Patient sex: M
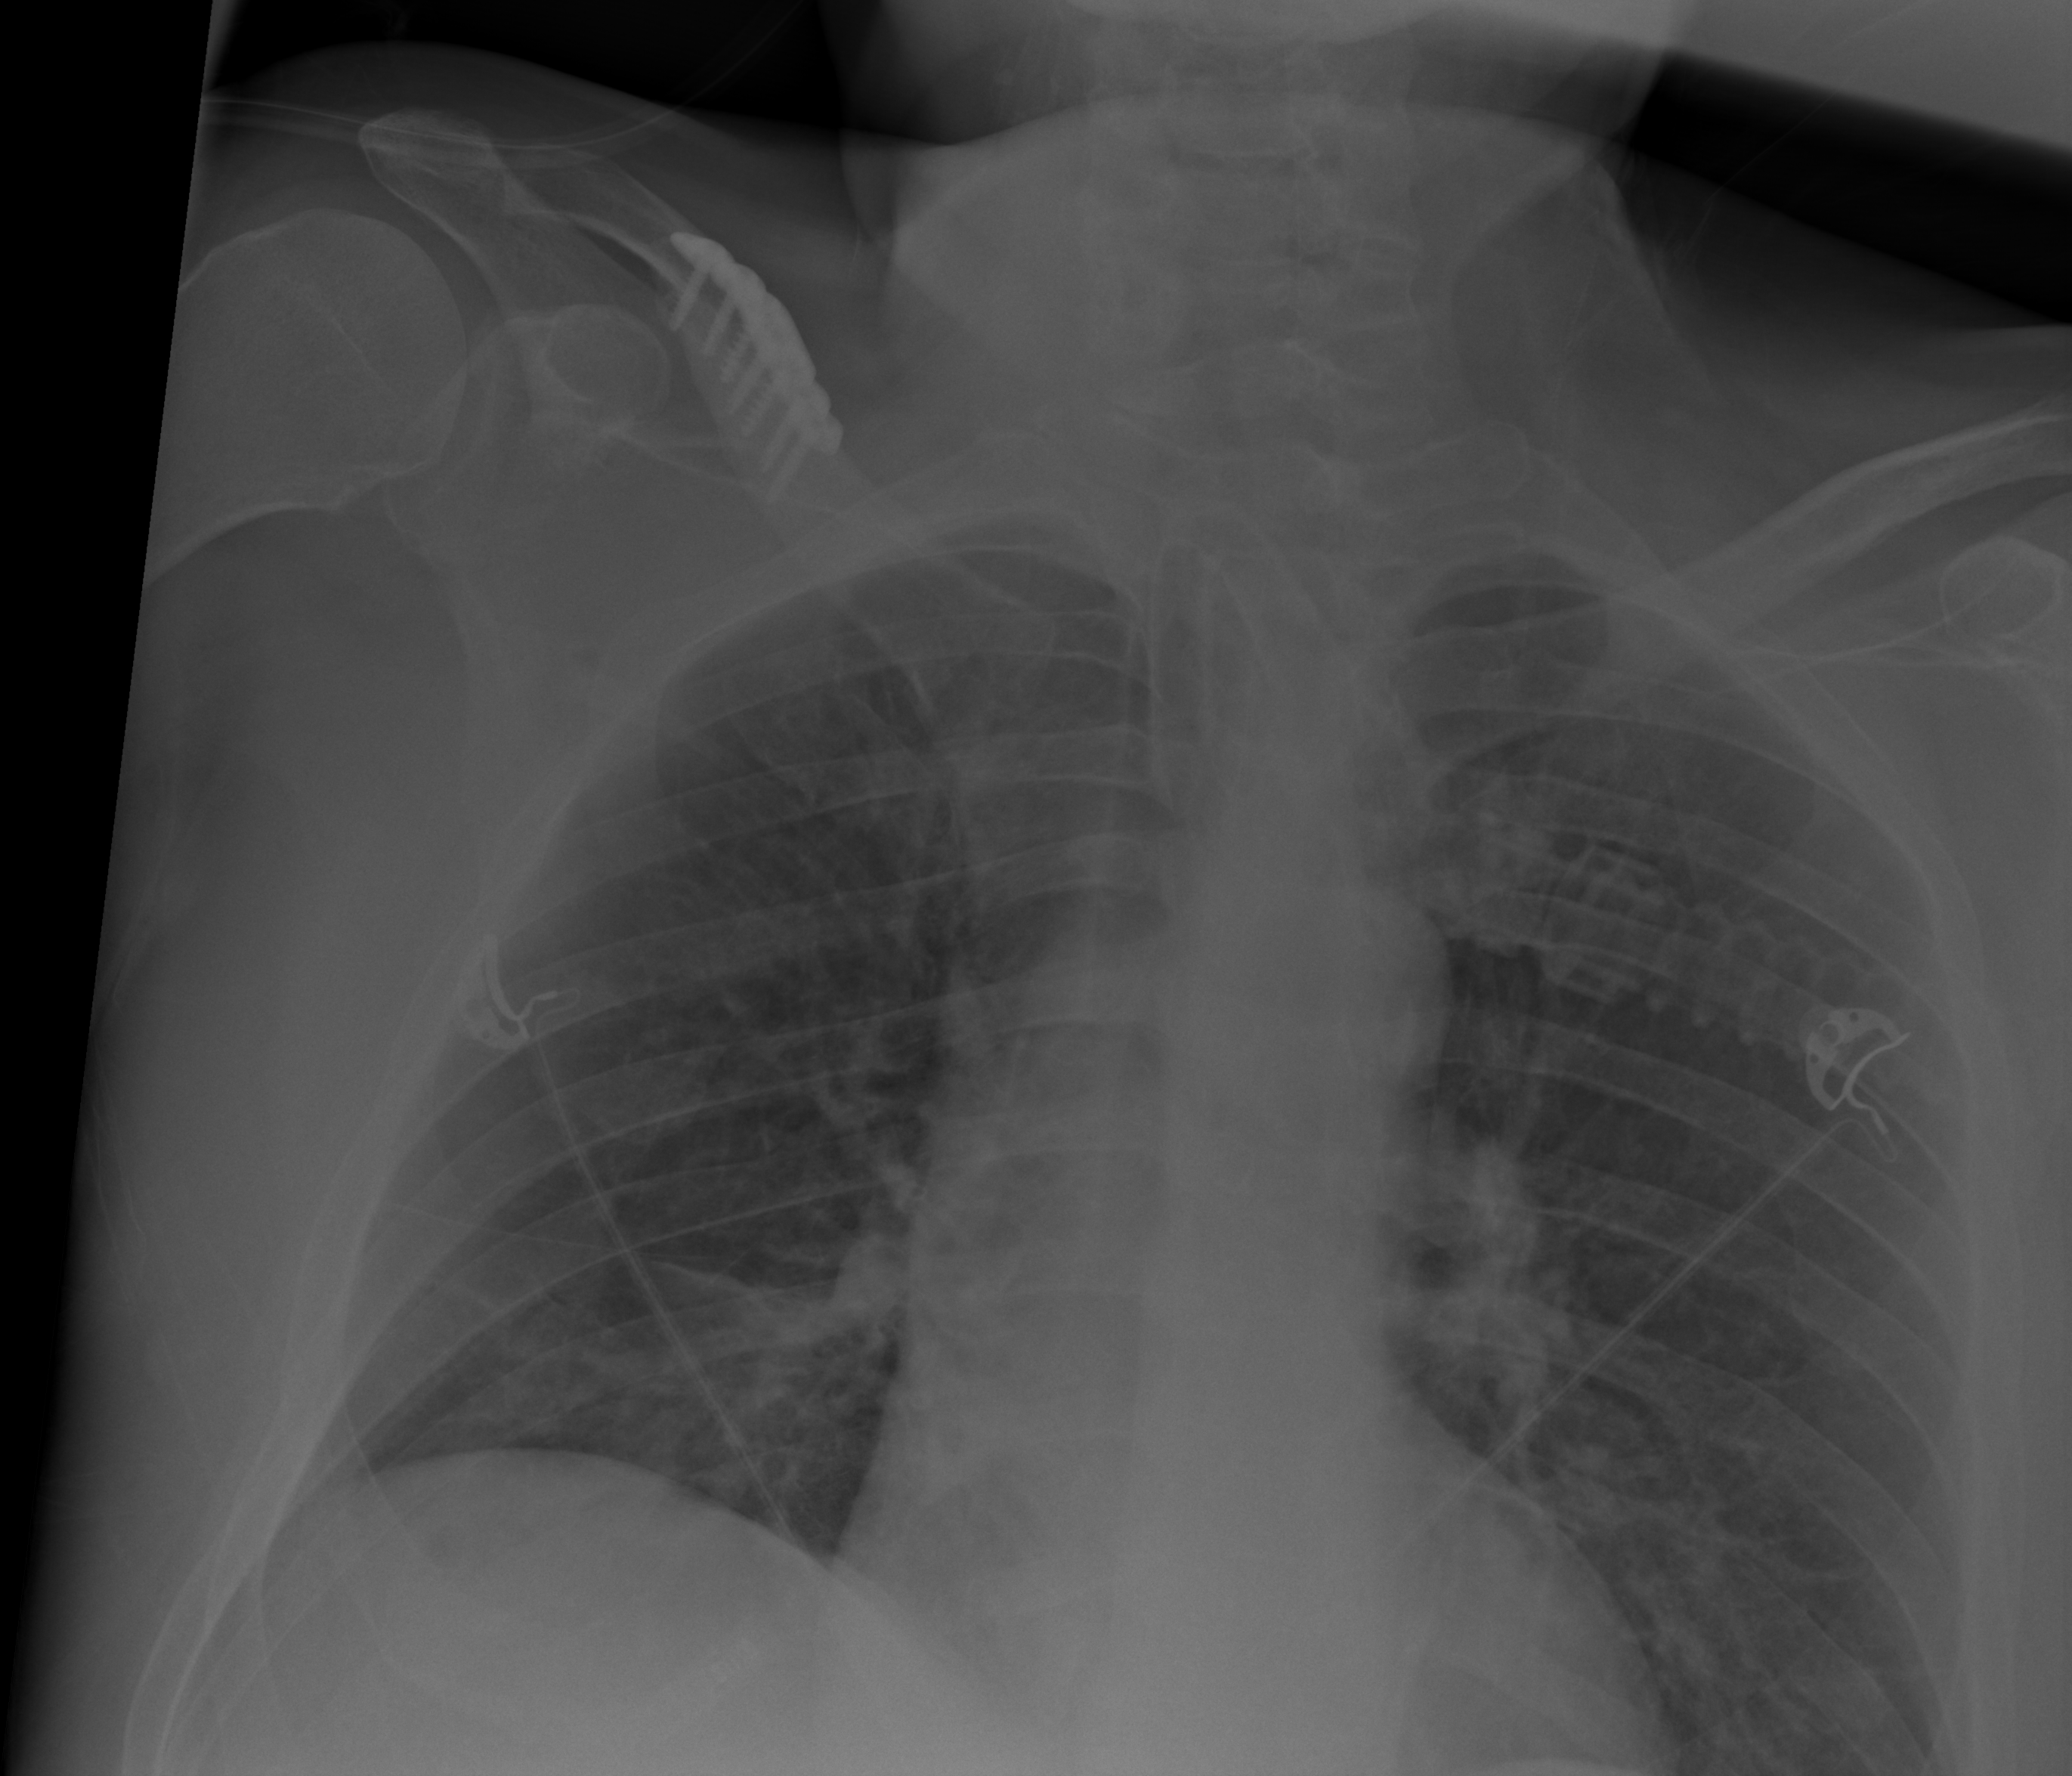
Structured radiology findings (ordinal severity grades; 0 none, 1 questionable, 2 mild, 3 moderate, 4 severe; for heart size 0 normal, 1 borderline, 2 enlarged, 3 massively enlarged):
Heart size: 0
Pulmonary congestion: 2
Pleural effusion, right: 0
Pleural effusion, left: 0
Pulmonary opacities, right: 2
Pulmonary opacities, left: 2
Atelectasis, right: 2
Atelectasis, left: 2